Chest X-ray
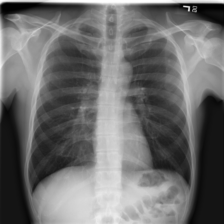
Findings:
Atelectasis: negative
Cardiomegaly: negative
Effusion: negative
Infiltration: negative
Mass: negative
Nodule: negative
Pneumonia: negative
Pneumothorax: negative
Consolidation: negative
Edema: negative
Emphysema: negative
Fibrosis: negative
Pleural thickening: negative
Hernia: negative